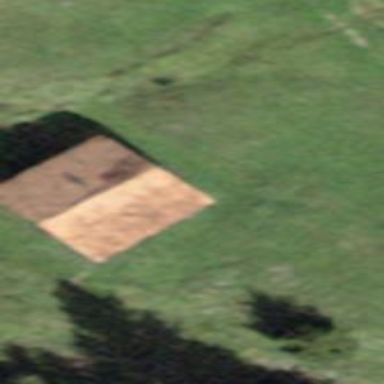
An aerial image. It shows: Shed.